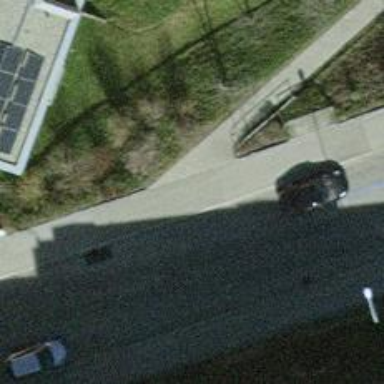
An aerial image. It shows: Asphalt sidewalk along the footway.